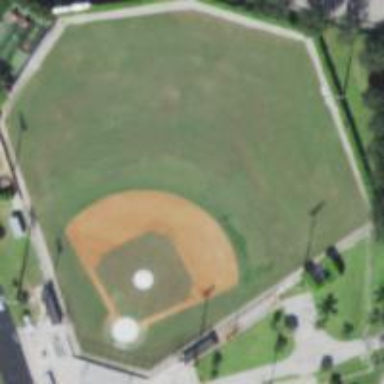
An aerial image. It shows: Baseball pitch for leisure land activities.